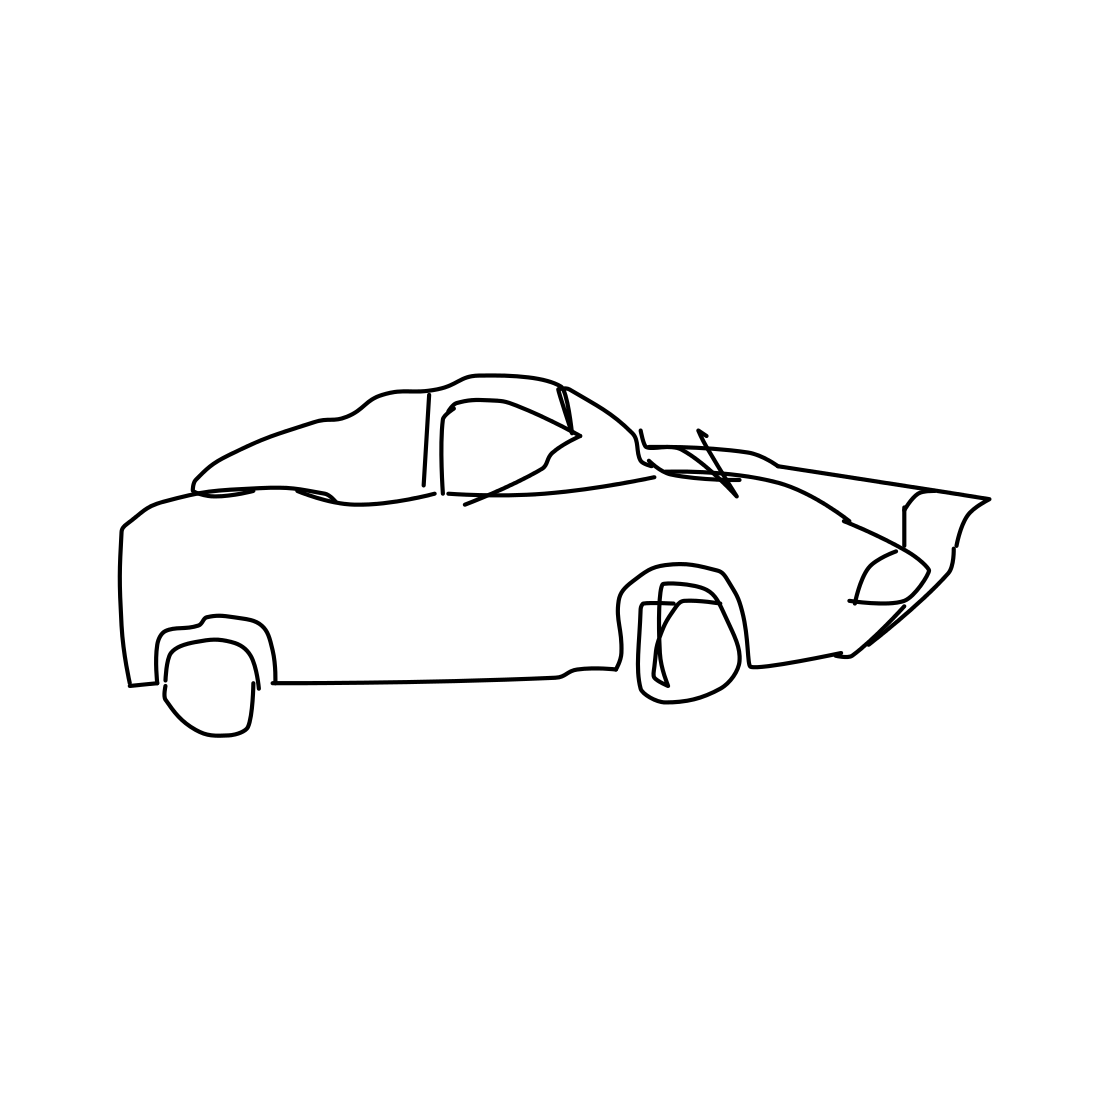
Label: race car